【题型】填空题　【知识点】向量　【难度】easy
已知向量 $\vec{a}, \vec{b}, \vec{c}$ 在正方形网格中的位置如图所示，若 $\vec{c} = \lambda\vec{a} + \mu\vec{b}$ ($\lambda, \mu \in \mathbb{R}$)，则 $\lambda + \mu = \underline{\qquad\qquad}$.

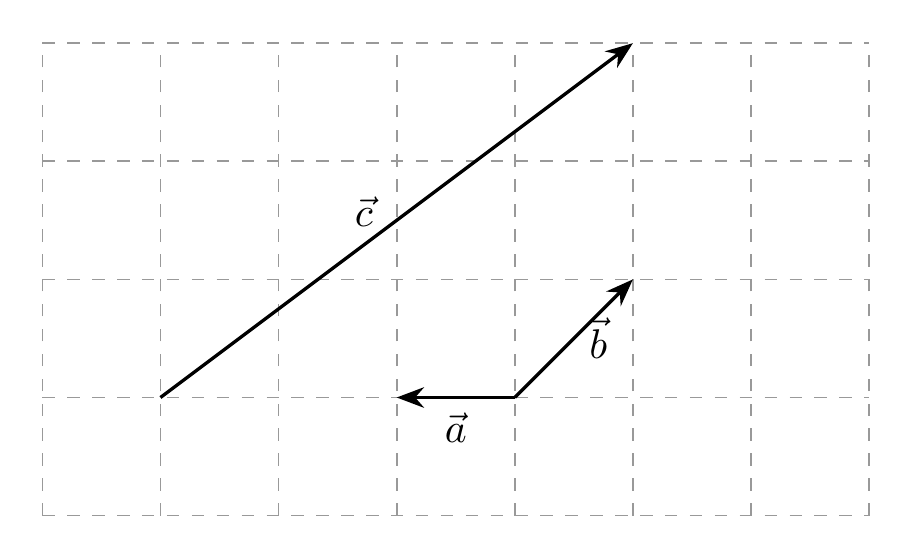
【解答】
【答案】 2

【分析】 根据题意，建立直角坐标系，利用坐标法求解即可.

【解答】 解：建立如图所示的平面直角坐标系,

则 $\vec{a} = (-1, 0), \vec{b} = (1, 1), \vec{c} = (4, 3)$,

由 $\vec{c} = \lambda\vec{a} + \mu\vec{b}$ ($\lambda, \mu \in \mathbb{R}$)，可得 $(4, 3) = (-\lambda, 0) + (\mu, \mu) = (-\lambda + \mu, \mu)$,

所以 $\begin{cases} 4 = -\lambda + \mu \\ 3 = \mu \end{cases}$，解得 $\begin{cases} \lambda = -1 \\ \mu = 3 \end{cases}$,

所以 $\lambda + \mu = 2$.

故答案为：2.

【点评】 本题主要考查了平面向量的线性运算，属于基础题.

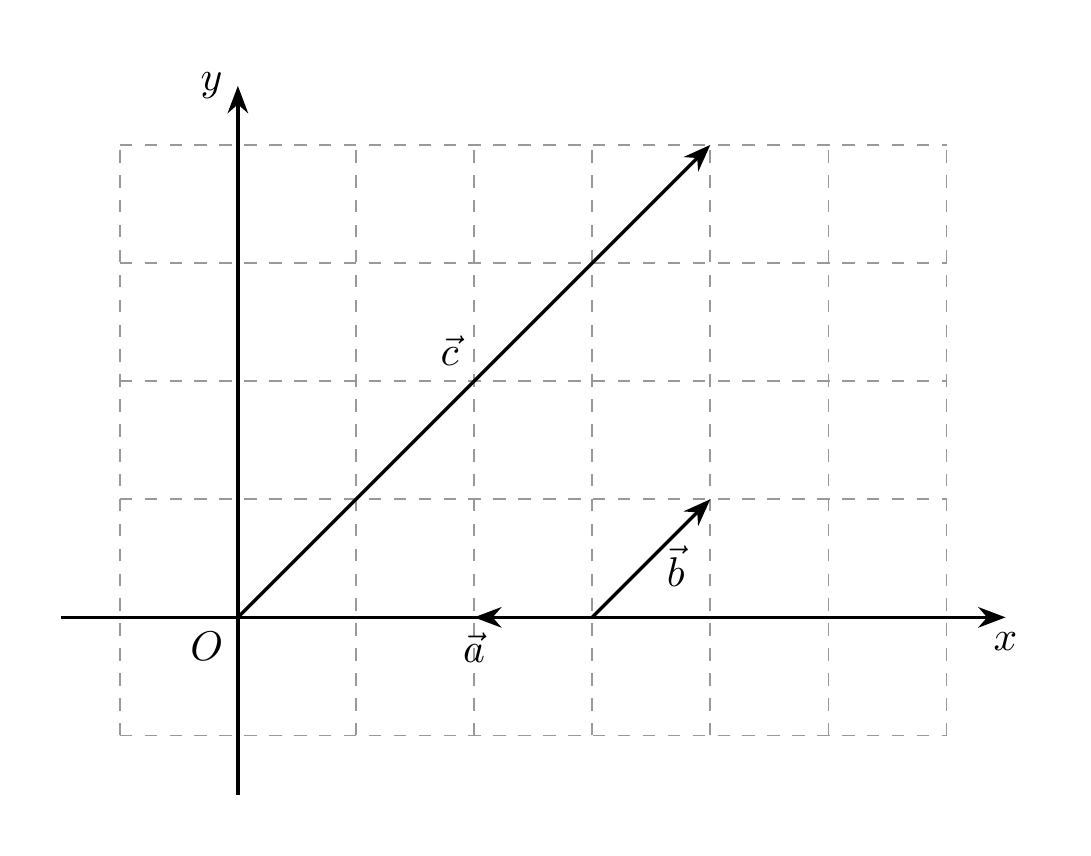